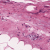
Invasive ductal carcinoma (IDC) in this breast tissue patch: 0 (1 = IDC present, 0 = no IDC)